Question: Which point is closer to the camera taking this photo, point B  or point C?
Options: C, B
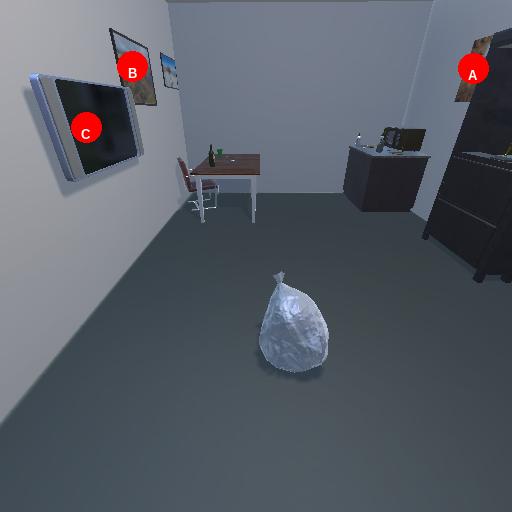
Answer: C